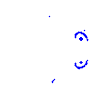
Particle: proton